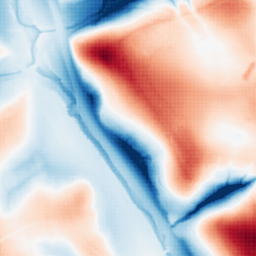
Category: trend_removal
Decomposition family: local_polynomial
Decomposition parameters: window_size: 101
degree: 1
Upsampling method: sinc_blackman
Upsampling parameters: scale: 2
kernel_size: 4
Upsampling scale: 2